Question: I'm having trouble using the boost log library, as follows:
'''
BOOST_LOG_ATTRIBUTE_KEYWORD(log_severity, "Severity", SeverityLevel)
BOOST_LOG_ATTRIBUTE_KEYWORD(log_timestamp, "TimeStamp", boost::posix_time::ptime)
BOOST_LOG_ATTRIBUTE_KEYWORD(log_uptime, "Uptime", attrs::timer::value_type)
BOOST_LOG_ATTRIBUTE_KEYWORD(log_scope, "Scope", attrs::named_scope::value_type)
BOOST_LOG_ATTRIBUTE_KEYWORD(line_id, "LineID", unsigned int)
BOOST_LOG_ATTRIBUTE_KEYWORD(thread_id, "ThreadID", unsigned int)
BOOST_LOG_ATTRIBUTE_KEYWORD(process_id, "ProcessID", unsigned int)
auto file_sink=logging::add_file_log
(
keywords::file_name="%Y-%m-%d_%N.log",
keywords::rotation_size=100*1024*1024,
keywords::time_based_rotation=sinks::file::rotation_at_time_point(0,0,0)
);
file_sink->set_filter(log_severity>= Log_Info);
file_sink->locked_backend()->scan_for_files();
logging::formatter formatter = expr::stream << "[" << log_timestamp << "] [" << line_id << "] [" << log_scope << "] [" << log_severity << "] [" << thread_id << "] [" << process_id << "] " << expr::message;
file_sink->set_formatter(formatter);
file_sink->locked_backend()->auto_flush(true);
logging::core::get()->add_sink(console_sink);
logging::add_common_attributes();
'''
My call to the mian function is as follows:
'''
src::severity_logger<SeverityLevel>lg;
BOOST_LOG_FUNCTION();
BOOST_LOG_SEV(lg, Log_Info) << "====main";
'''
output message:

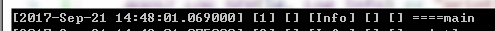
Answer: You don't have to create custom attribute keywords 'ThreadID', 'ProcessID' and 'TimeStamp'. Just simply construct formatter with <URL> as follows:
'''
logging::formatter formatter = expr::stream <<
"[" << log_timestamp <<
"] [" << line_id <<
"] [" << log_scope <<
"] [" << log_severity <<
"] [" << logging::expressions::attr<logging::attributes::current_thread_id::value_type>("ThreadID") <<
"] [" << logging::expressions::attr<logging::attributes::current_process_id::value_type>("ProcessID") <<
"] " << expr::message;
'''
However as Andrey pointed out, if you still want to create custom keywords that already exist, you have to specify their types:
'''
BOOST_LOG_ATTRIBUTE_KEYWORD(thread_id, "ThreadID", logging::attributes::current_thread_id::value_type)
BOOST_LOG_ATTRIBUTE_KEYWORD(process_id, "ProcessID", logging::attributes::current_process_id::value_type)
'''
Working example is <URL>.